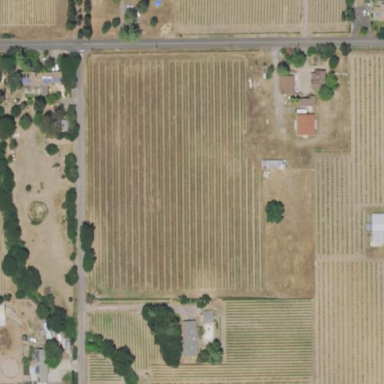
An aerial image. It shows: Vineyard where grapes are grown.